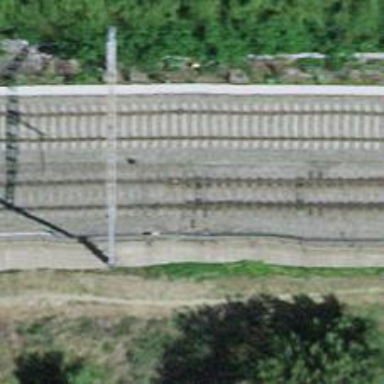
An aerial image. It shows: Railway switch with the turnout on the left side.